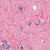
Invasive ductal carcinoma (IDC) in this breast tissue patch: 0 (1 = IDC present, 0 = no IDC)